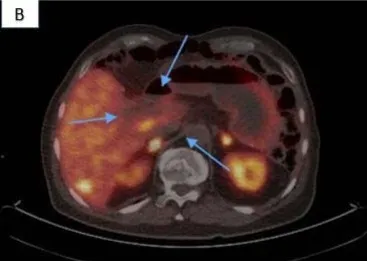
Twelve months after last PRRT cycle with significant decreased tracer uptake (SUV max: 8.62).
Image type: radiology (pet)